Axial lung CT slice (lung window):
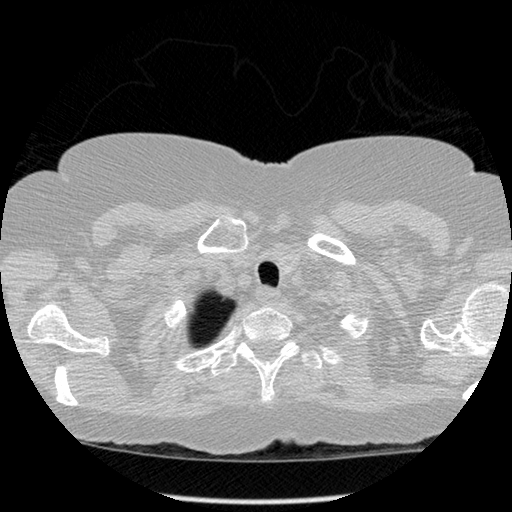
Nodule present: no